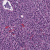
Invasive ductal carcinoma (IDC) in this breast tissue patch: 1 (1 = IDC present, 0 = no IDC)